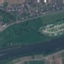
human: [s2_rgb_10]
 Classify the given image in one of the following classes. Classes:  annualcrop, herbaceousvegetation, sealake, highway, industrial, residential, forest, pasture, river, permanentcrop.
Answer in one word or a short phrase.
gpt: River